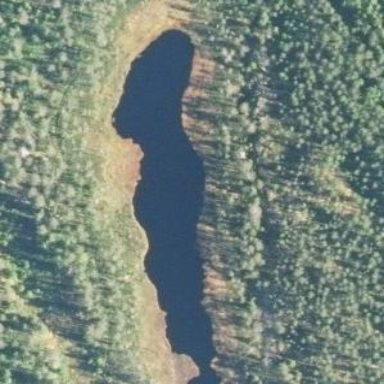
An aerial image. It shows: Beautiful lake surrounded by nature.